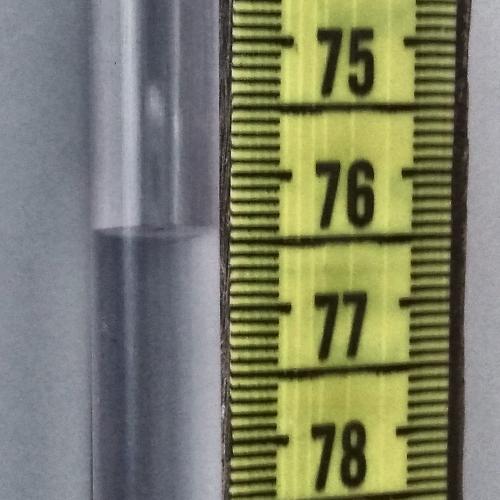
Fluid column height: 76.4 cm